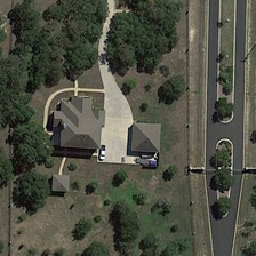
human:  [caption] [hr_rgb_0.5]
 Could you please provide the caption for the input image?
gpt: Several buildings are surrounded by sparse green trees.

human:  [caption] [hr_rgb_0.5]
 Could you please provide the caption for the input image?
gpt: Several buildings are surrounded by some sparse green trees.

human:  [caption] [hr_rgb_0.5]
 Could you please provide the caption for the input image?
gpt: Some buildings are surrounded by some green trees.

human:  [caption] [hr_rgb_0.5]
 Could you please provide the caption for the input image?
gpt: several buildings are surrounded by some green trees.

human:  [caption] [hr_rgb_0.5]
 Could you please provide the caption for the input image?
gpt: Several buildings are surrounded by some sparse green trees.